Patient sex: M
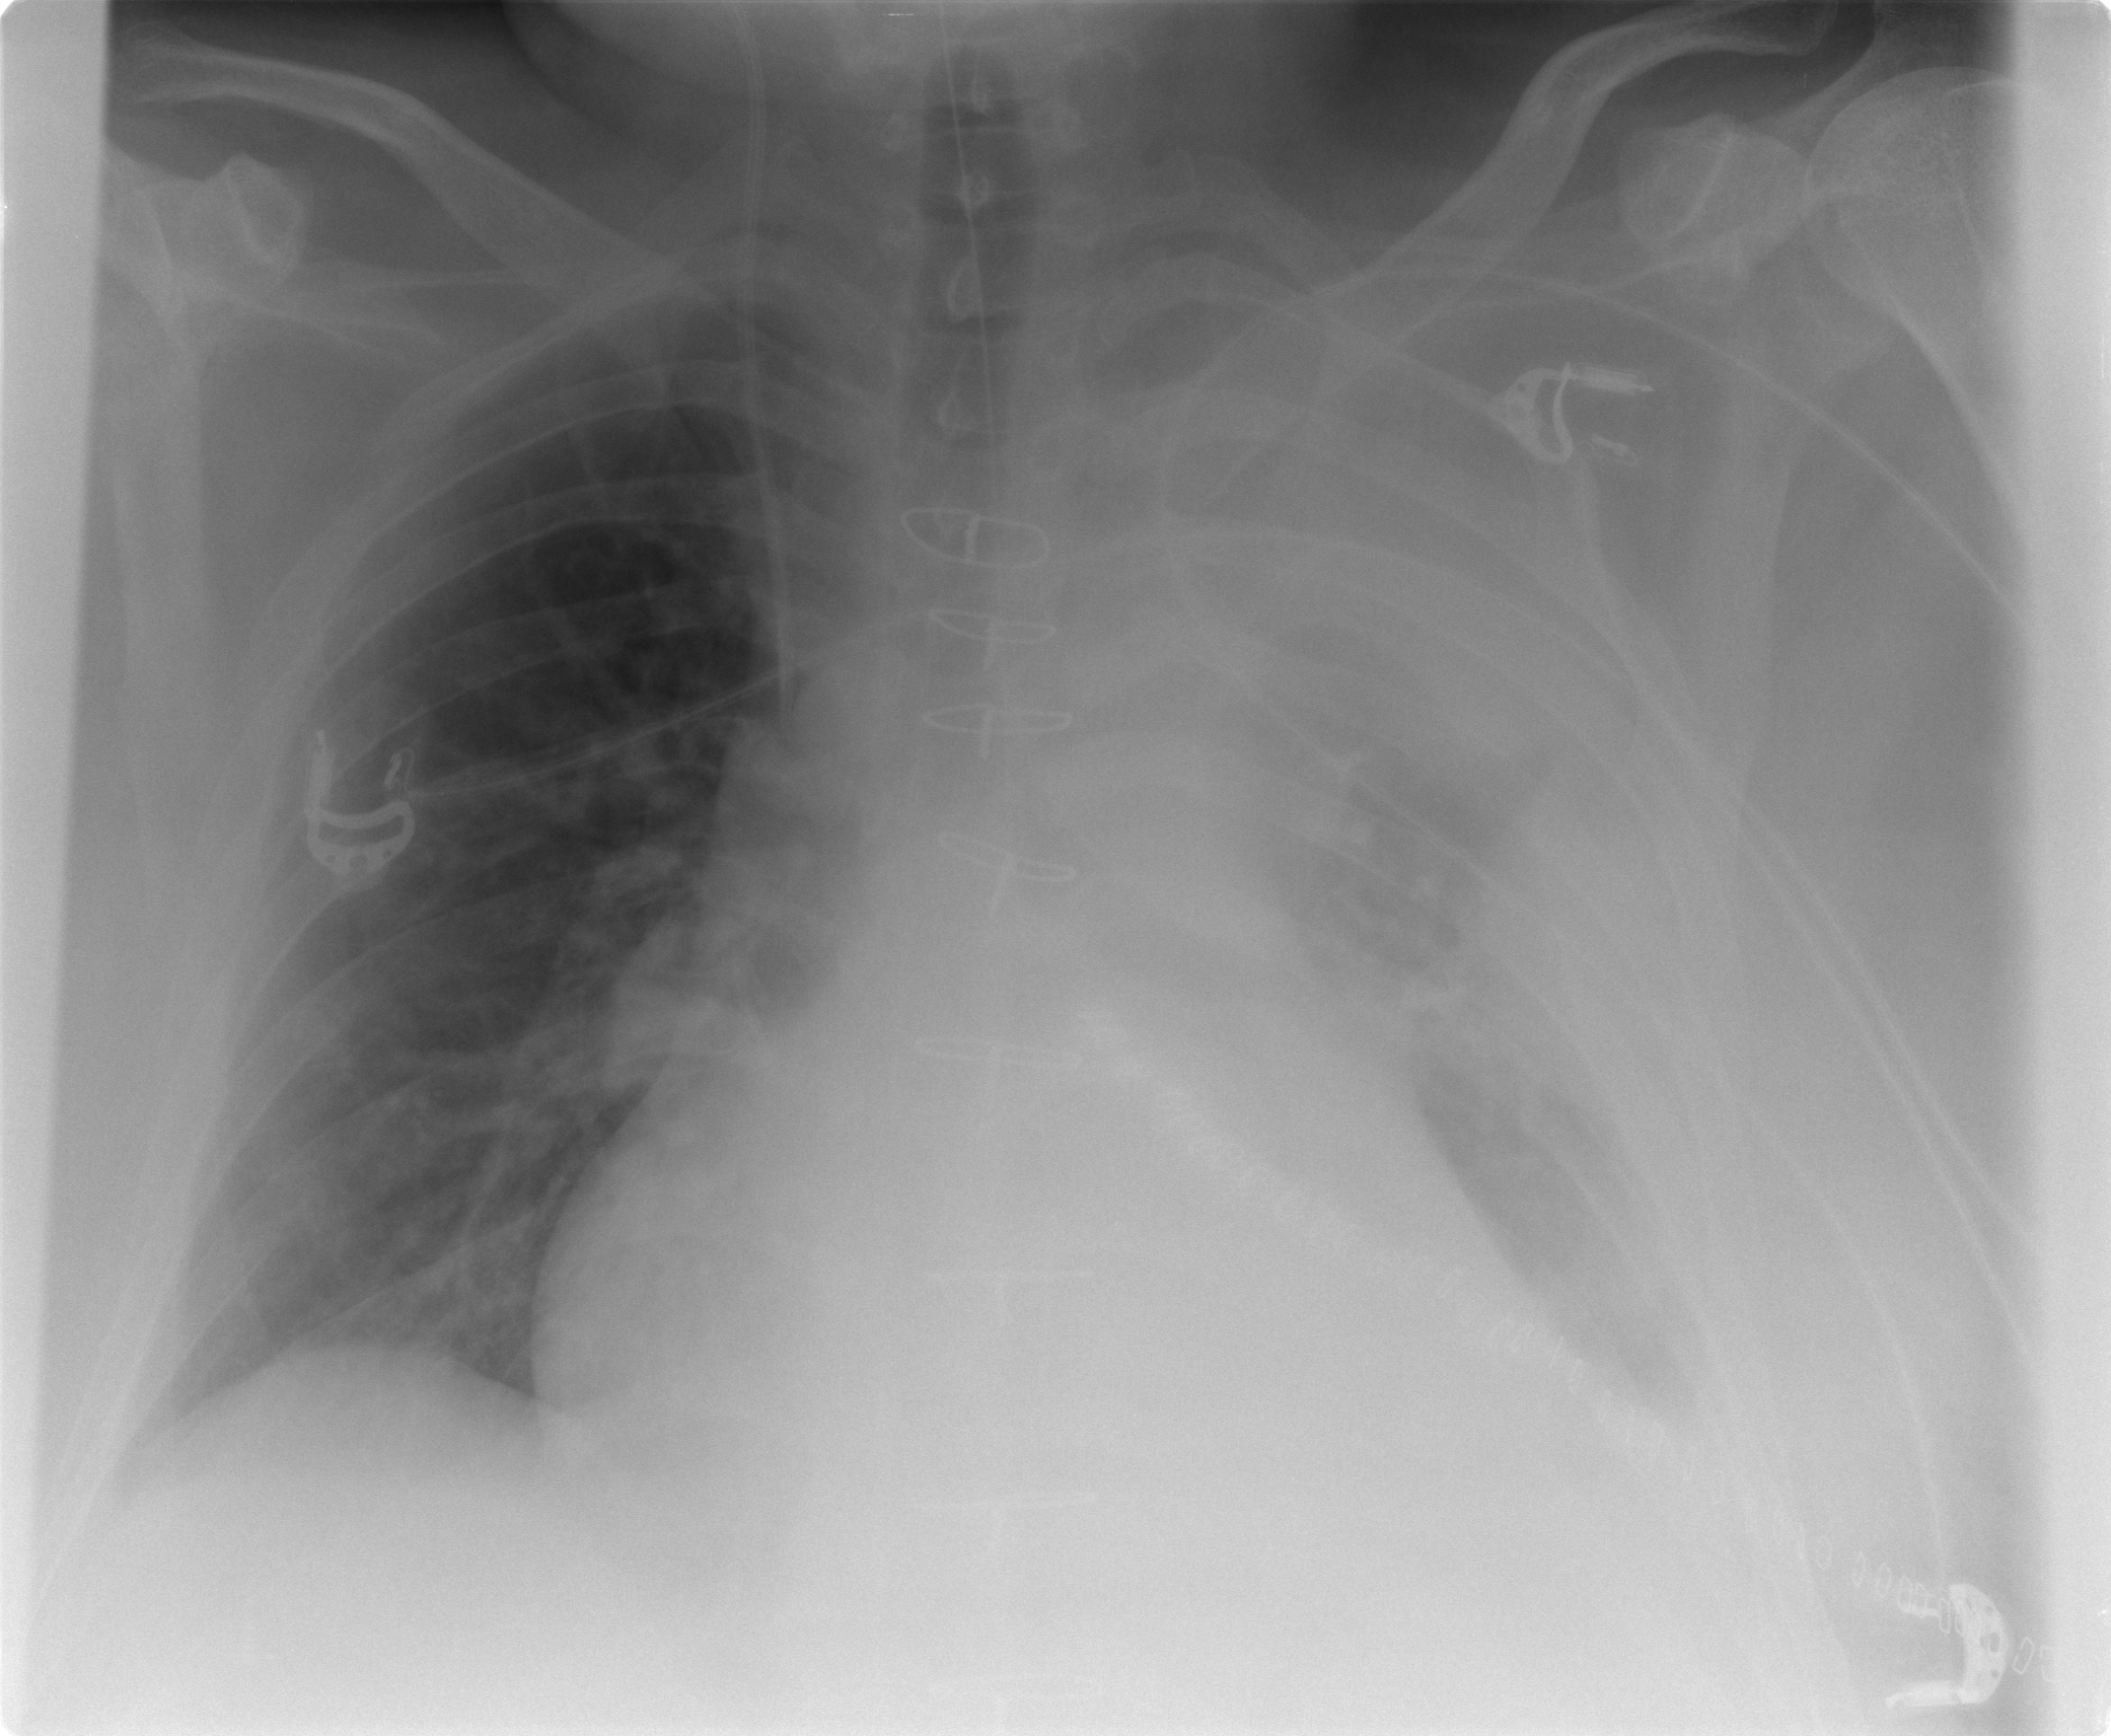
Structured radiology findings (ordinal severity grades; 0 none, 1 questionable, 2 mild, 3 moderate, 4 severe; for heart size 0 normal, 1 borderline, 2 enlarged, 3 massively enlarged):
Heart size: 2
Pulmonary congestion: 0
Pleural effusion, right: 0
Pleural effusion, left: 3
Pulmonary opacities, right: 0
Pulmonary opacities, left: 0
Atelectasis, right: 0
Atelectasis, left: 3